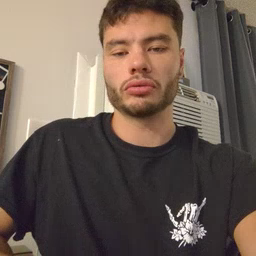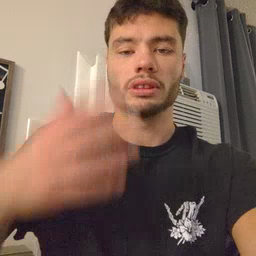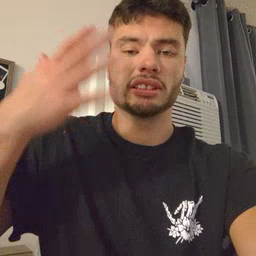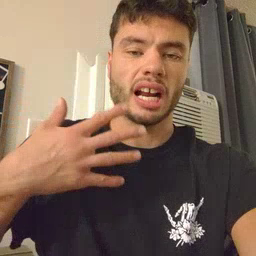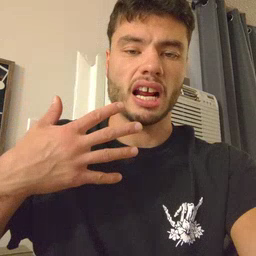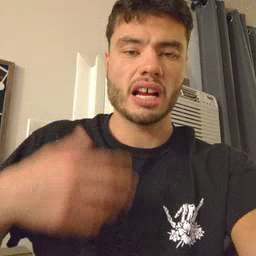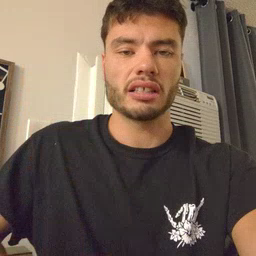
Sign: sad